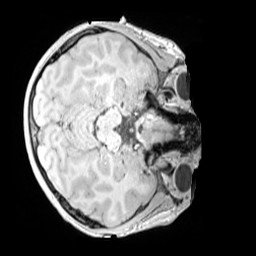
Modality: MP2RAGE
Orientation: axial
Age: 10
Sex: male
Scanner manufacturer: siemens
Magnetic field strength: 3 T
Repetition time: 4 s
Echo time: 0.00303 s